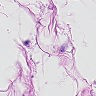
Metastatic tissue present: no